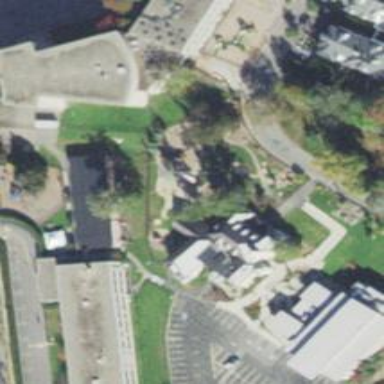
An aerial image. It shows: School.